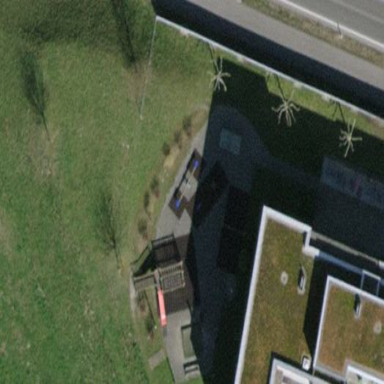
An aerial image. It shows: Playground area for leisure activities on the land.